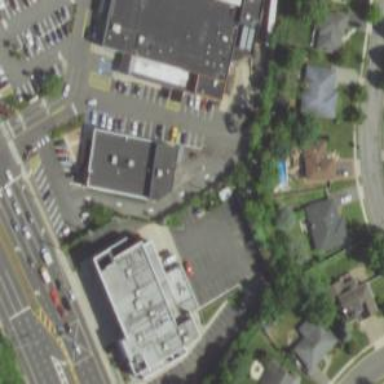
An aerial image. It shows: Pharmacy providing healthcare services.